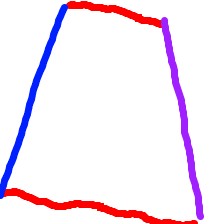
Shape: trapezoid